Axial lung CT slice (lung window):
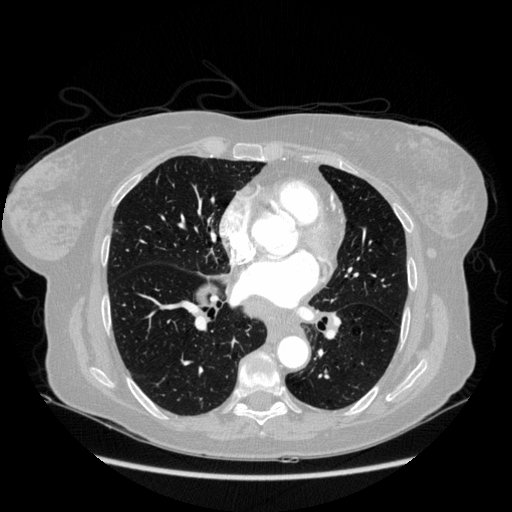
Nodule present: no